Interaction volume radius: 10 \u00c5
Interaction volume height: 30 \u00c5
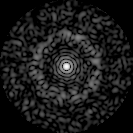
Disorder parameter: 0.8319